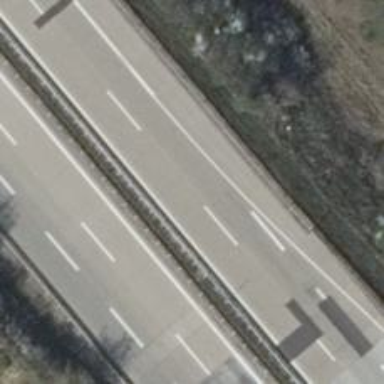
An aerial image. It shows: Motorway with concrete surface.